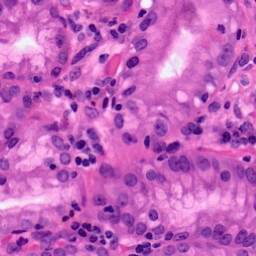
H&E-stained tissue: Pancreatic